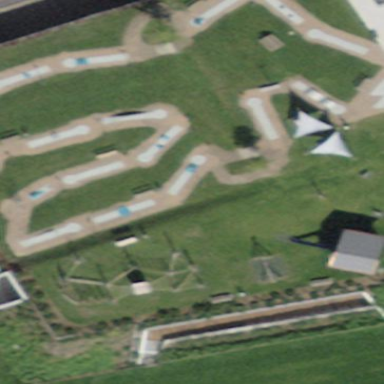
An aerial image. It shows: Miniature golf course.